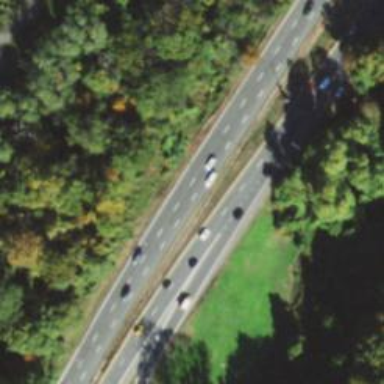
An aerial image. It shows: Trunk highway that is also expressway for motor vehicles.